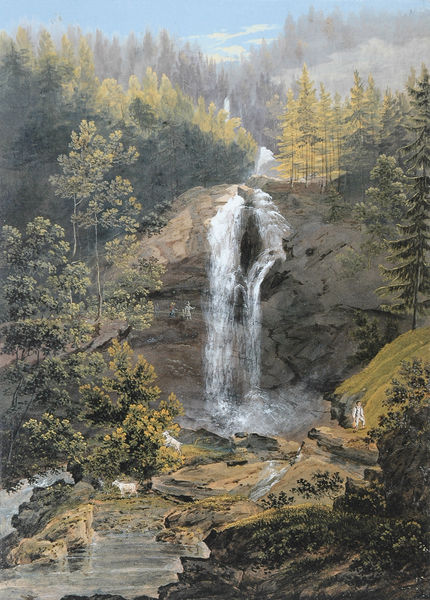
Titel: Wasserfall im Gebirge, der Zackenfall
Künstler: Johan Christian Clausen Dahl
Standort: Schweinfurt
Institution: Museum Georg Schäfer
Schlagwörter: baum, berg, blau, felsen, gemälde, himmel, laub, mann, wasser, weiß, wolken, aquarell, bäume, fluss, gelb, grün, landschaft, menschen, see, ufer, braun, bunt, grau, hintergrund, licht, männer, schwarz, gras, tier, tiere, weg, wiese, hochformat, mensch, stein, steine, bach, erde, ferne, kühe, natur, busch, büsche, gebüsch, gewässer, realismus, pflanzen, tal, wald, wasserfall, kinder, gischt, wellen, zwei, abhang, berge, fels, gebirge, dunst, nebel, herde, kuh, alm, schlucht, herbst, fliessen, rauschen, romantik, strom, tannen, staffage, schaf, höhe, wandern, alpen, moos, laubbaum, nadelbaum, strudel, wanderer, fall, gebirgsbach, fichten, wildnis, wipfel, schafe, hirte, hirten, ziege, koch, wolkem, wanderung, wildbach, ziegen, mischwald, bergfluss, staffagefigur, siegen, mischwalf, schmadribach, wasserstrom, mesnch, lärchen, herbsttag, gebirgswald, wasserpfall, feös, waqsserfall